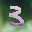
Label: 3